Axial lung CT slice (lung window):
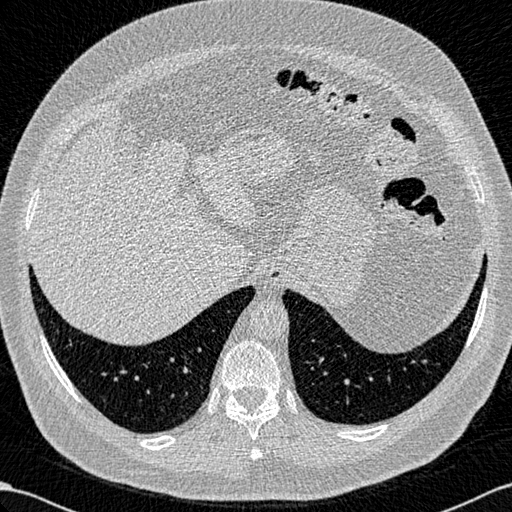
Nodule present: no